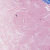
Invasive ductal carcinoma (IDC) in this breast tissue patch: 0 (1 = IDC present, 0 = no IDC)